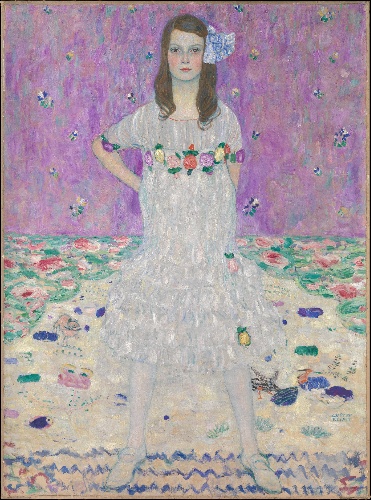
Title: Mäda Primavesi (1903–2000)
Artist: Gustav Klimt
Artist bio: Austrian, Baumgarten 1862–1918 Vienna
Date: 1912–13
Object type: Painting
Classification: Paintings
Medium: Oil on canvas
Dimensions: 59 x 43 1/2 in. (149.9 x 110.5 cm)
Department: European Paintings
Credit line: Gift of André and Clara Mertens, in memory of her mother, Jenny Pulitzer Steiner, 1964
Accession year: 1964
Repository: Metropolitan Museum of Art, New York, NY
Tags: Girls|Portraits